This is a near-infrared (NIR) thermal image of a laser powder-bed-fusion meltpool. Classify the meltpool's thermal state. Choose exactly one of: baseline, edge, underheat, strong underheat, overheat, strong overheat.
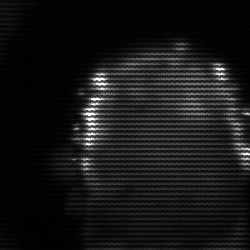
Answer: baseline